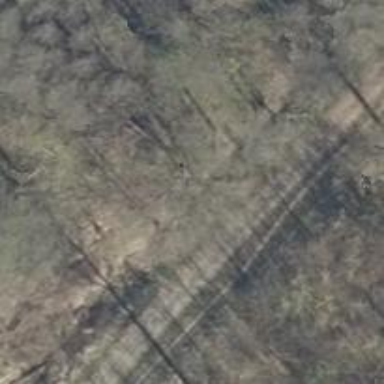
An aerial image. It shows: Compacted track with grade2 level.